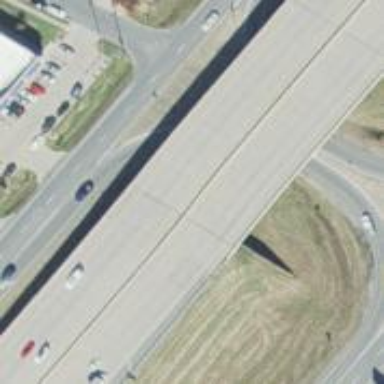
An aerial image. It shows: Beam bridge on motorway.